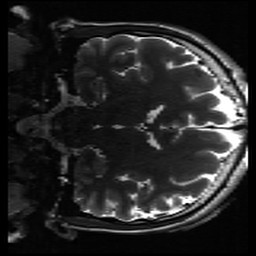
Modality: inplaneT2
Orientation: coronal